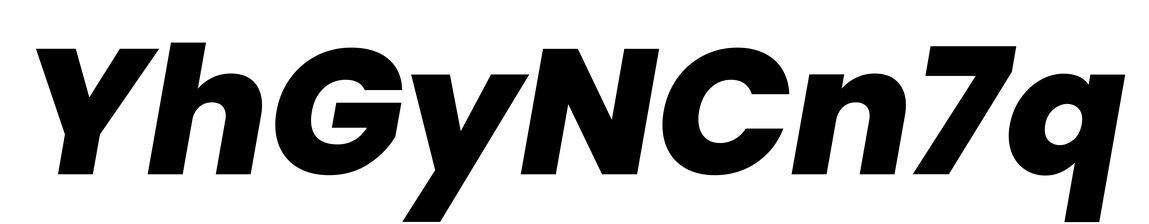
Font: Poppins-ExtraBoldItalic